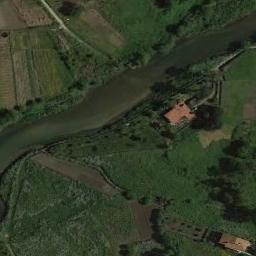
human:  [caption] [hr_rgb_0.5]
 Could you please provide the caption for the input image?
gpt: The dark green river goes through the grass and some houses are next to the river .

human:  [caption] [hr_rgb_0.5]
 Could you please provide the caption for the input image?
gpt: The river goes through trees and grass .

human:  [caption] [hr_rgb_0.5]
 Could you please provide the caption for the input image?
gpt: A curved green river with green and tan mixed fields and greens on both sides .

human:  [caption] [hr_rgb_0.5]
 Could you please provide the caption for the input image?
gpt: The river is surrounded by trees .

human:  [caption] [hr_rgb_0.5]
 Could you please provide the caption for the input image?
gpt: There are some green trees and meadows beside the river .